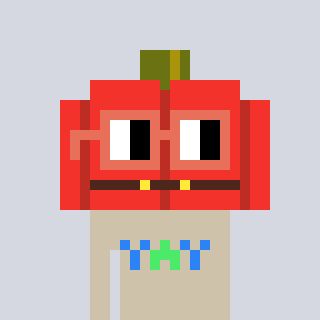
a pixel art character with square orange glasses, a pumpkin-shaped head and a bege-colored body on a cool background